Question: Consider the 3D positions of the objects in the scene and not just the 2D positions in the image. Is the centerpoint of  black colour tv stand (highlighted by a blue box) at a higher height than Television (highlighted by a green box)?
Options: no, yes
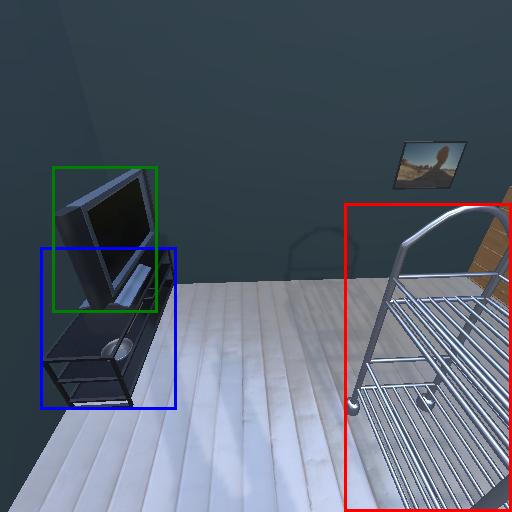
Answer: no